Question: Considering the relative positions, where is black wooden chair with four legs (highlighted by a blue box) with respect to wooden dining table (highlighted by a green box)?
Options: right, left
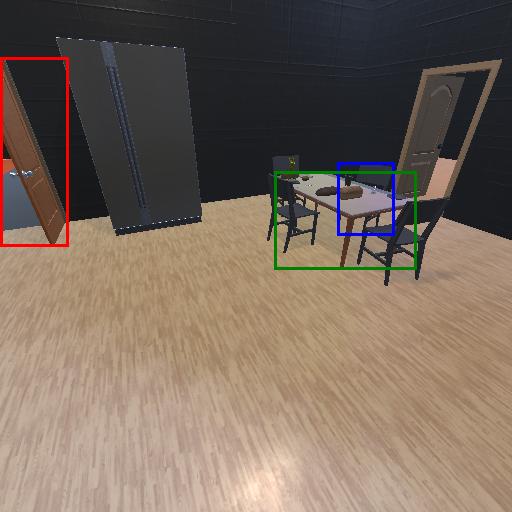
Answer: right